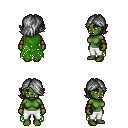
a pixel art fantasy rpg character, female body template, orc, green skin, green tattered cape, white pants, gray swoop hairstyle, leather bracers, four views (front, back, left, right), 2x2 character sprite sheet, small pixel art, hard edges, no anti-aliasing